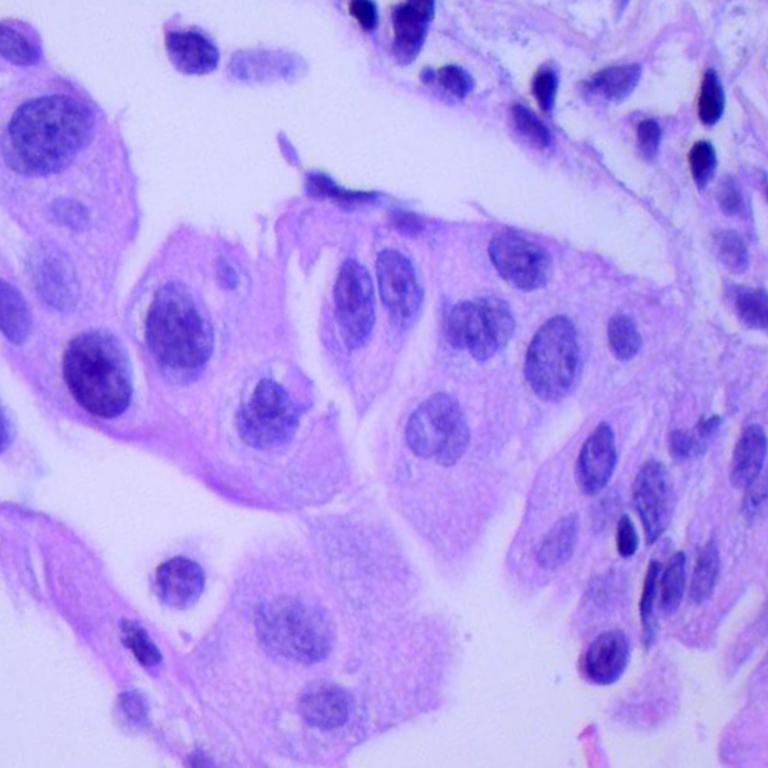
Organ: lung
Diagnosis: adenocarcinomas